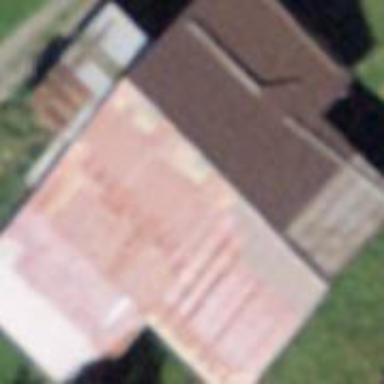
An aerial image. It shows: Barn.